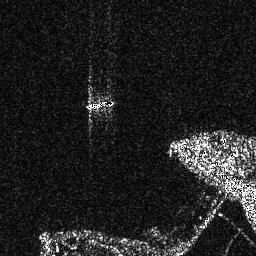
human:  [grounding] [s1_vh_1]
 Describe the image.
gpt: In the satellite image, there is  <ref>1 small ship </ref> <box>[[33, 37, 44, 42, 0]]</box> located at center.